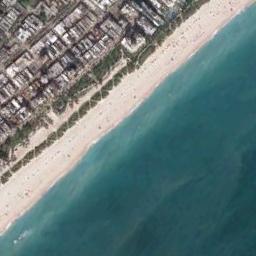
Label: beach